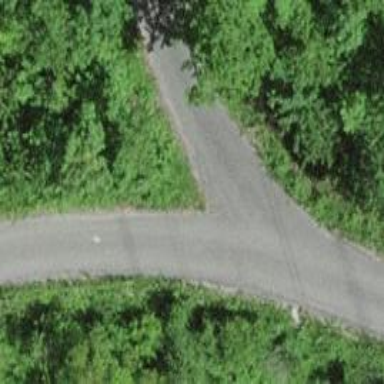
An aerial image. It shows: Track road with pebblestone surface.